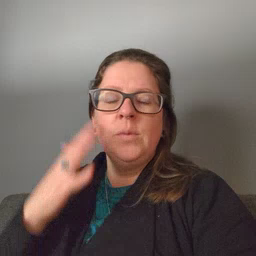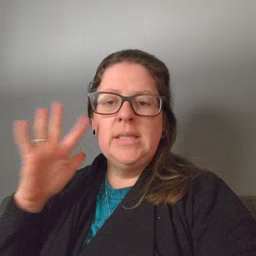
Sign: noisy